Question: I have this code and I want to have my button and also ,would you plase help me
Thanks in advance!
'''
- (void)viewDidLoad
{
[super viewDidLoad];
int rows = 13, columns = 4;
UIView *buttonView = [[UIView alloc] initWithFrame:CGRectMake(0.f, 0.f, 70*columns, 70*rows)];
for (int y = 0; y < rows; y++) {
for (int x = 0; x < columns; x++) {
UIButton * button = [UIButton buttonWithType:UIButtonTypeRoundedRect];
button.frame = CGRectMake(70 * x, 28 * y, 70, 28);
[button addTarget:self action:@selector(buttonPressed:) forControlEvents:UIControlEventTouchUpInside];
[buttonView addSubview: button];
}
}
// Center the view which contains your buttons
CGPoint centerPoint = buttonView.center;
centerPoint.x = self.view.center.x;
buttonView.center = centerPoint;
[self.view addSubview:buttonView];
}
-(void)buttonPressed:(UIButton *)button
{
NSLog(@"button %u -- frame: %@", button.tag, NSStringFromCGRect(button.frame));
}
'''
my error when I using border
'''
[button.layer setBorderWidth:1.0];
[button.layer setBorderColor:[UIColor blackColor]];
'''

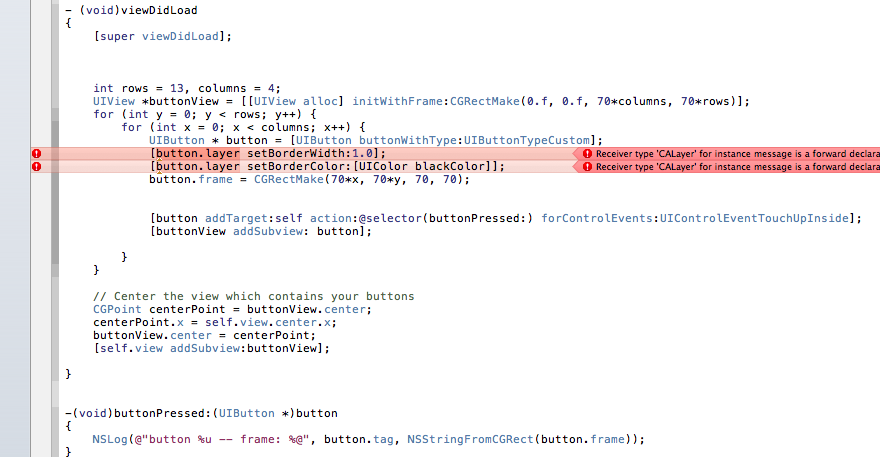
Answer: You are setting your button of size 70x28, so if you want a button 70x70, you have to change button.frame = CGRectMake(70*x, 70*y, 70, 70), this way you will have square buttons.
Also, are you sure this is a NavigationBar or just a Toolbar? If you use NavigationController which uses navigationBar, Apple's own SDK will not allow you to easily draw over it.
In any case in your case, just start drawing your buttons from y = 44 down and you won't have buttons overlap the toolbar.